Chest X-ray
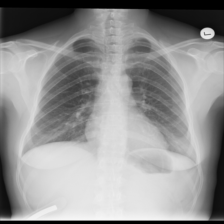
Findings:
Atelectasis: negative
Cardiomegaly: negative
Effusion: negative
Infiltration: negative
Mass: negative
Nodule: negative
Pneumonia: negative
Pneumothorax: negative
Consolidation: negative
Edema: negative
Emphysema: negative
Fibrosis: negative
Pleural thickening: negative
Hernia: negative